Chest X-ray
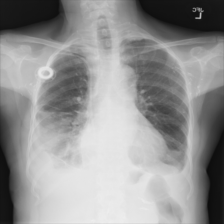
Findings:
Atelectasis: negative
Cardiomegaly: negative
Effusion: positive
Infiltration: negative
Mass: positive
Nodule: negative
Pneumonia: negative
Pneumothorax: negative
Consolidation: negative
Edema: negative
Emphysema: negative
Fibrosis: negative
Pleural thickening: negative
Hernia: negative